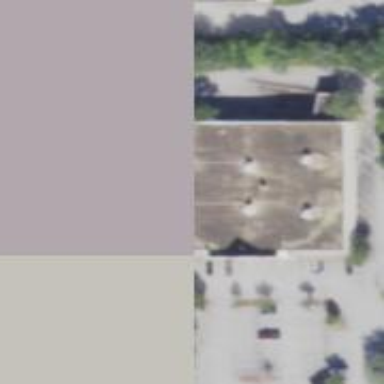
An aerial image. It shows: Building.